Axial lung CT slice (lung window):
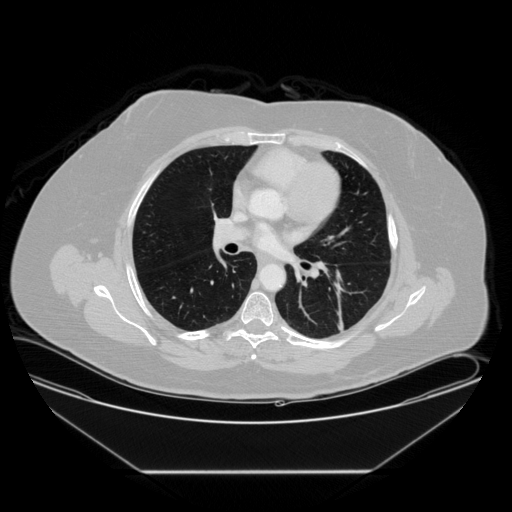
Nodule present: no